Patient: sex M, age 65
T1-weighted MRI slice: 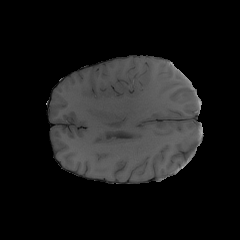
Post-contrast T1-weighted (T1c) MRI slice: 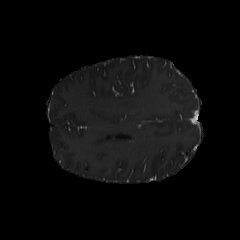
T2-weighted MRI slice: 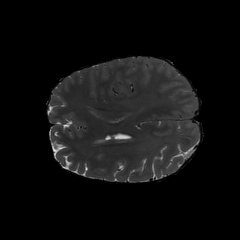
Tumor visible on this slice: no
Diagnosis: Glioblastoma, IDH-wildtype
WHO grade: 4